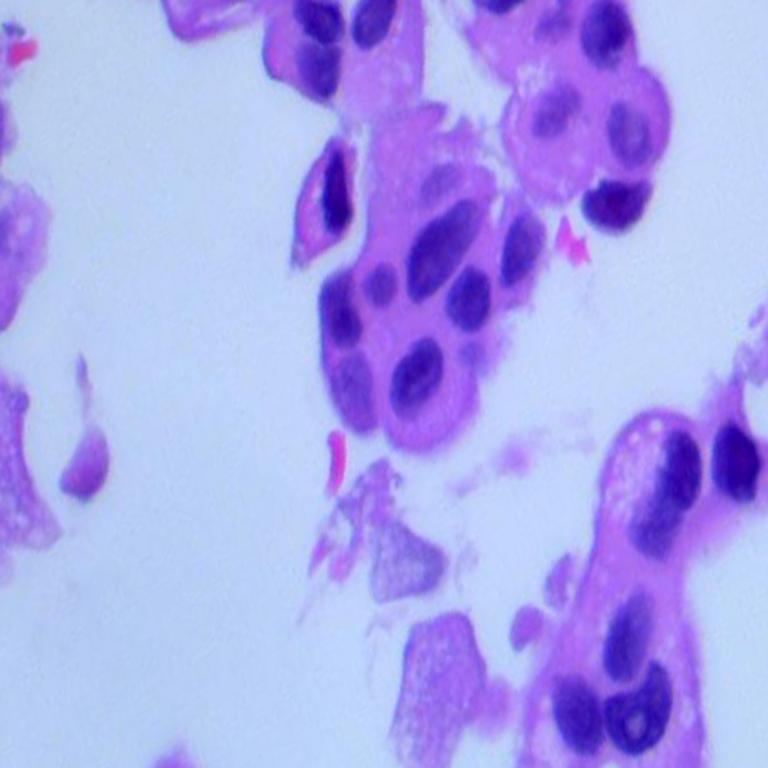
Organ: lung
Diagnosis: adenocarcinomas